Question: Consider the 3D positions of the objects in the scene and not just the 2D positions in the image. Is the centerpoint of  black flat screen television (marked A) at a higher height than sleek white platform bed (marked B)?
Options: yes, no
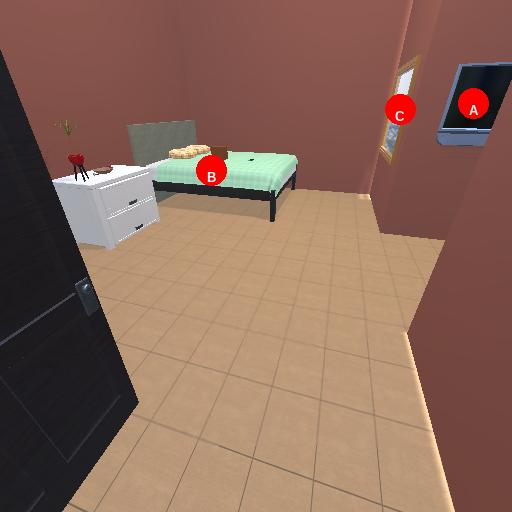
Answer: yes